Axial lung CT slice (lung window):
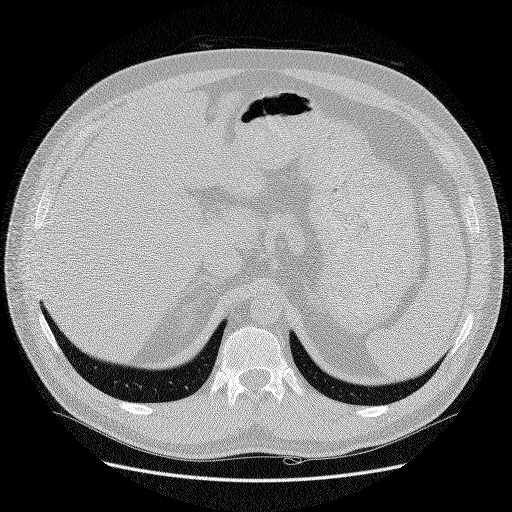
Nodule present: no